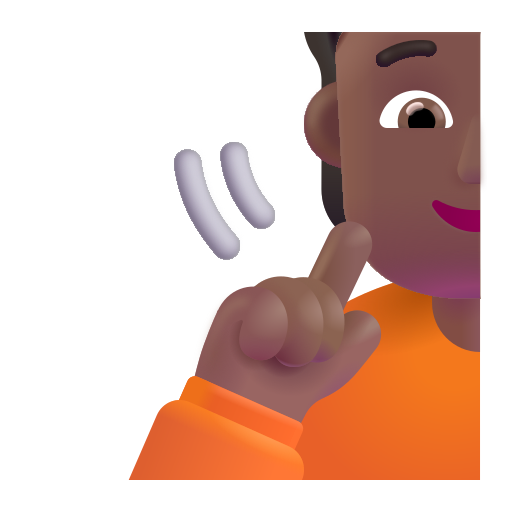
person deaf color  dark